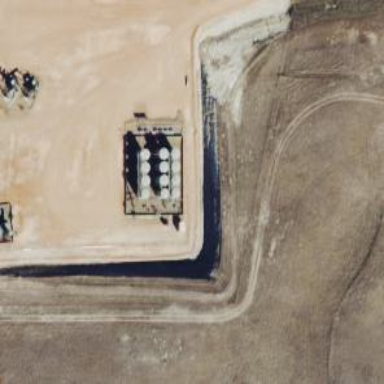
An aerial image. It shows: Storage tank with man-made structure.